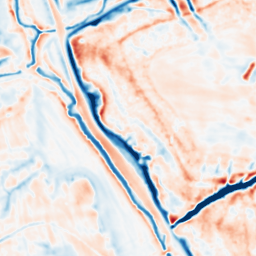
Category: multiscale
Decomposition family: dog_multiscale
Decomposition parameters: sigma_ratio: 1.4
n_scales: 5
base_sigma: 1
Upsampling method: bicubic_3x
Upsampling parameters: scale: 3
Upsampling scale: 3